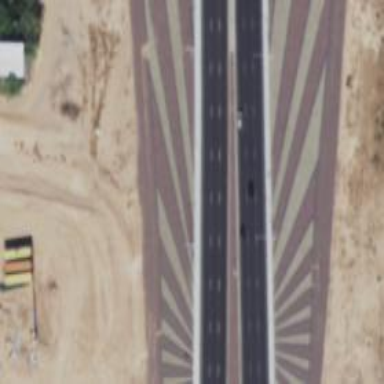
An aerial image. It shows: Asphalt trunk highway classified as expressway.